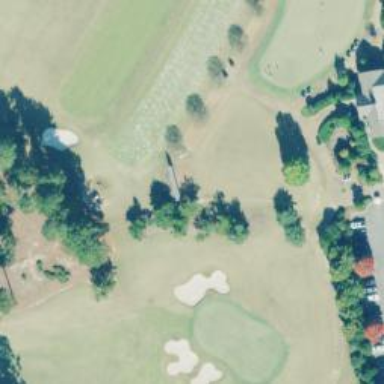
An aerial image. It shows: Path for both road and golf.